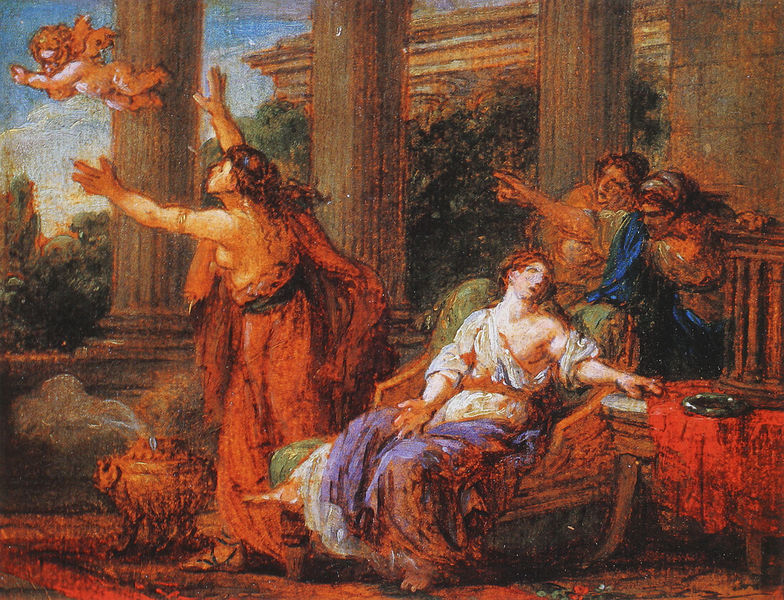
Titel: Amor entflieht aus der Gefangenschaft
Künstler: Joseph-Marie Vien
Institution: Beziérs, Musée des Beaux-Arts
Schlagwörter: blau, gemälde, mann, umhang, weiß, frauen, landschaft, finger, frau, kleid, orange, stuhl, säule, säulen, tisch, rot, wand, architektur, tod, tot, bild, hände, busch, gebüsch, rauch, gewand, sessel, decke, kind, personen, fliegen, ofen, amphore, engel, putte, putto, sofa, schlafen, zeigen, chaiselonge, krank, diwan, schweben, greifen, entwurf, fürst, rom, sandale, portikus, antik, krankheit, fangen, dramatik, tempel, kessel, rufen, vorzeichnung, nathex, skizzenhaft, flüchtig, handlung, fiegen, stopp, antiisierend